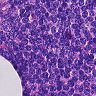
Metastatic tissue present: no